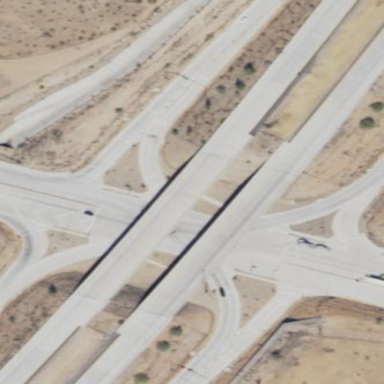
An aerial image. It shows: Concrete bridge.